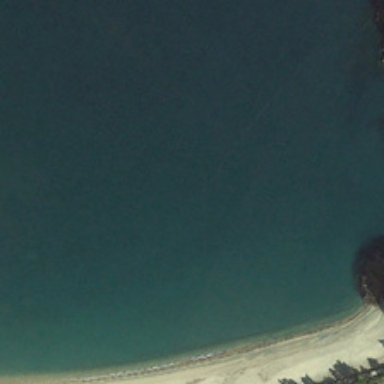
Yellow beach is between a piece of blue ocean and some green trees .